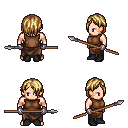
a pixel art fantasy rpg character, male body template, human, light skin, brown sleeveless shirt, robe skirt, blonde bangs hairstyle, metal gloves, black shoes, spear, four views (front, back, left, right), 2x2 character sprite sheet, small pixel art, hard edges, no anti-aliasing